Question: I am looking for a flexible way to arrange rectangular controls inside a grid with an even spacing. The controls are added/removed dynamically. Eventually I wish to let user select one of the layouts below:

I am thinking of using UniformGrid and let the rest be handled by grid's properties:
'''
<UniformGrid>
<Button Content="Button 1"/>
<Button Content="Button 2"/>
<Button Content="Button 3"/>
<Button Content="Button 4"/>
<Button Content="Button 5"/>
</UniformGrid>
'''
However, my concern is my future ability to customize the layout as in option 3 (see image above). I am looking for suggestions of how to make this as flexible as possible considering I am following MVVM in my design.
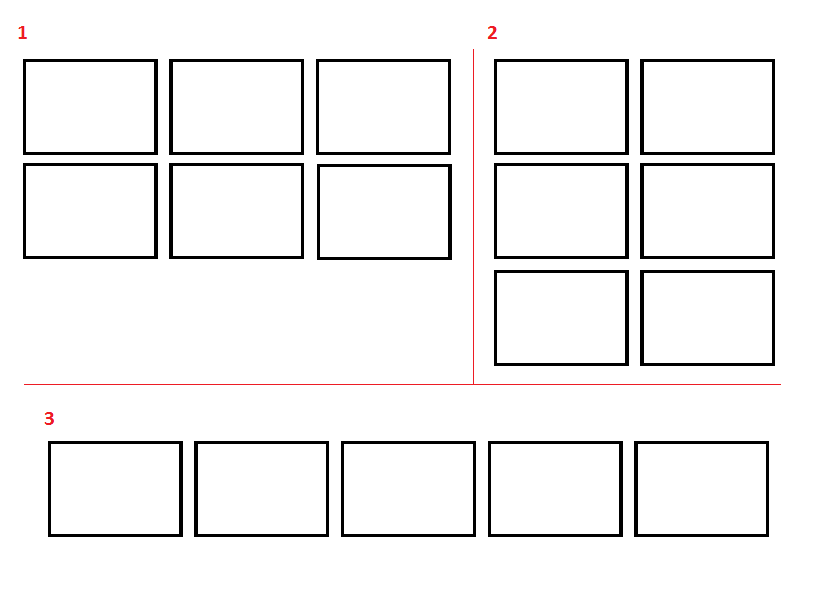
Answer: A 'WrapPanel' can be used to display any number of items, and will automatically wrap to another row if the items exceed the allowed width.
'''
<WrapPanel>
<Button Content="Button 1"/>
<Button Content="Button 2"/>
<Button Content="Button 3"/>
<Button Content="Button 4"/>
<Button Content="Button 5"/>
</WrapPanel>
'''
Alternatively if you're looking for something more structured where you can define a dynamic layout for controls, I'd suggest an 'ItemsControl' with the 'ItemsPanelTemplate' set to either a 'UniformGrid', 'WrapPanel', or 'Grid' depending on your requirements. <URL> provides a good example for that.